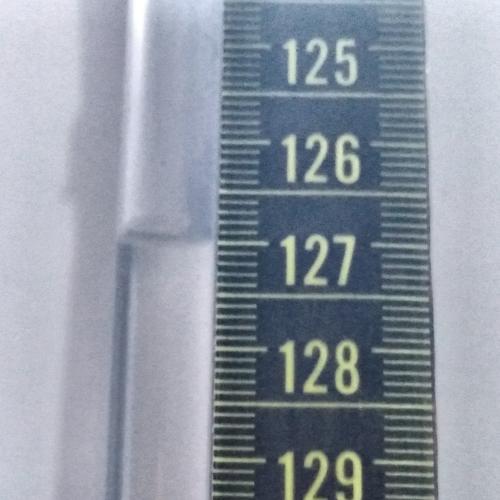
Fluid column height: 127.0 cm